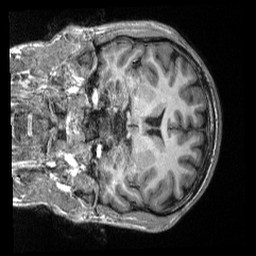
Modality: T1w
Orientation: coronal
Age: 41
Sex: male
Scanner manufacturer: siemens
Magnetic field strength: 3 T
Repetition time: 2.3 s
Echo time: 0.00308 s